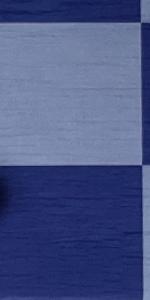
Label: Empty